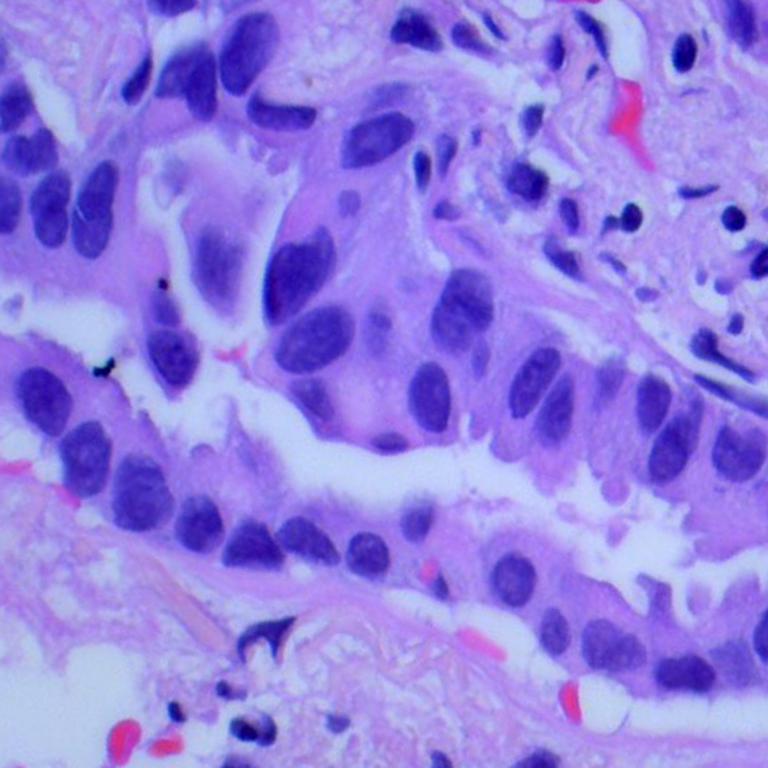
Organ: lung
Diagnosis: adenocarcinomas